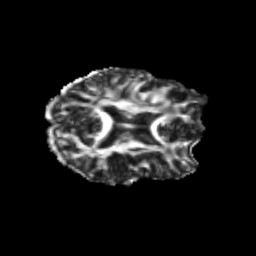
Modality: FA
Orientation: axial
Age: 23
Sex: female
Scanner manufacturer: siemens
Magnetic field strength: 3 T
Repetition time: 3.5 s
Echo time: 0.104 s